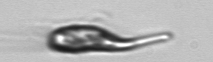
Label: Euglena